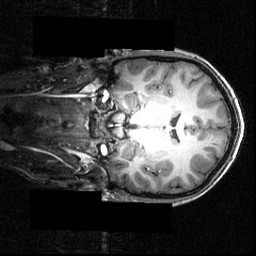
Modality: T1w
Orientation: coronal
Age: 12
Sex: male
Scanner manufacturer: siemens
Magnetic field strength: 3.951 T
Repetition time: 1.5 s
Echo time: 0.00335 s